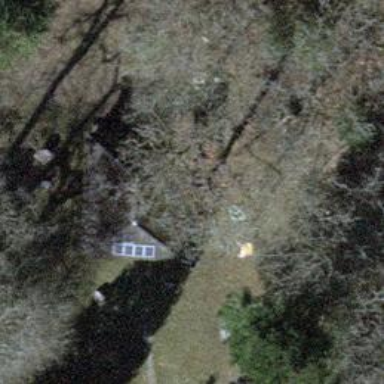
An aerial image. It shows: Cabin is depicted in the image.